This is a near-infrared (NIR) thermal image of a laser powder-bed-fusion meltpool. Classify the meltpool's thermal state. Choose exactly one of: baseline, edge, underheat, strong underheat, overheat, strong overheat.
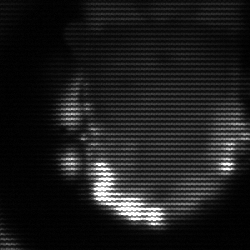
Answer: baseline